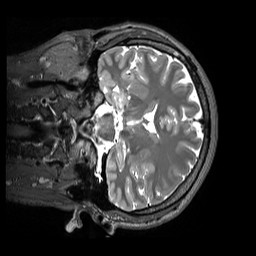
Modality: T2w
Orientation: coronal
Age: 31
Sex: male
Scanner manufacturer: siemens
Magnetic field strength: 3 T
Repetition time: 3.2 s
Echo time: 0.412 s